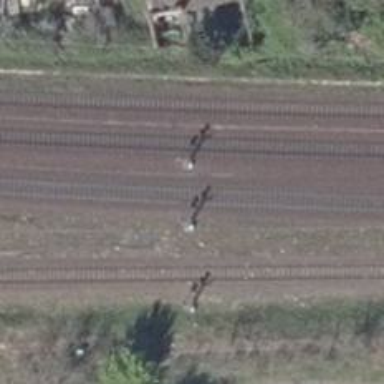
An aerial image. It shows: Railway signal.